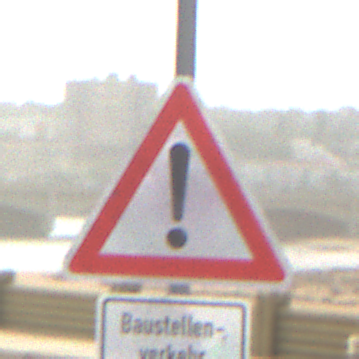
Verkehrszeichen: Gefahrenstelle
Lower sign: HinweiseAufGefahrenDurchVerbaleAngabe6
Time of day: MorningAfternoon
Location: Outdoor (Suburban)
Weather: PartlyCloudy
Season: NotSpecified
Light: Natural